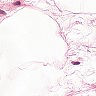
Metastatic tissue present: no